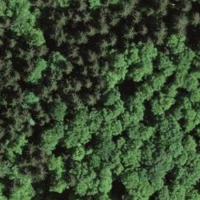
EUNIS habitat code: 44
Species observed at this site:
Anthus trivialis
Turdus philomelos
Lophophanes cristatus
Emberiza citrinella
Turdus viscivorus
Regulus ignicapilla
Fringilla coelebs
Spinus spinus
Columba palumbus
Phylloscopus collybita
Lullula arborea
Milvus milvus
Certhia familiaris
Regulus regulus
Picus viridis
Periparus ater